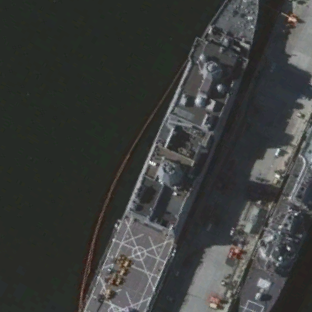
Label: combat